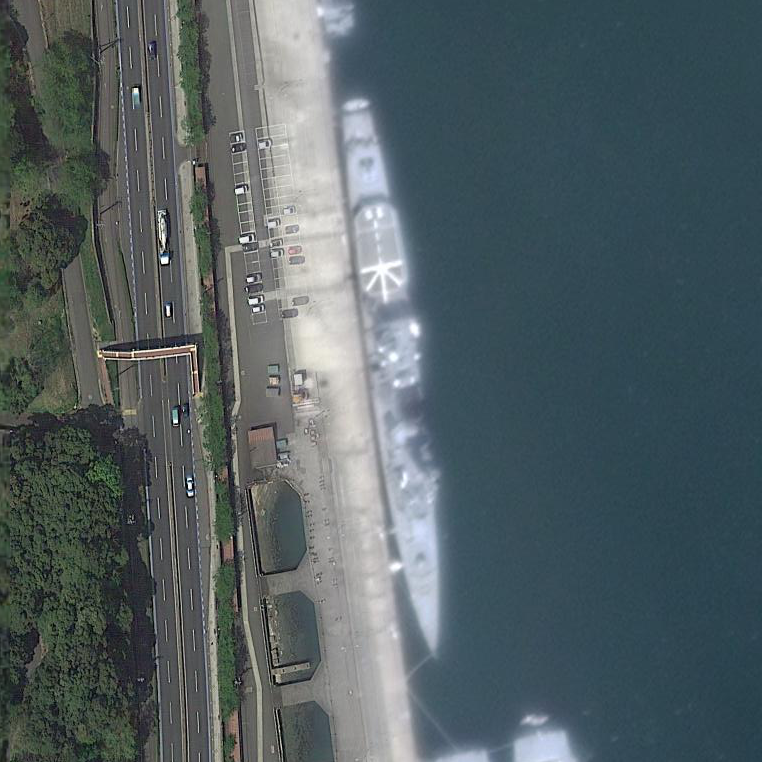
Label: Abukuma-class_frigate